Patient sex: M
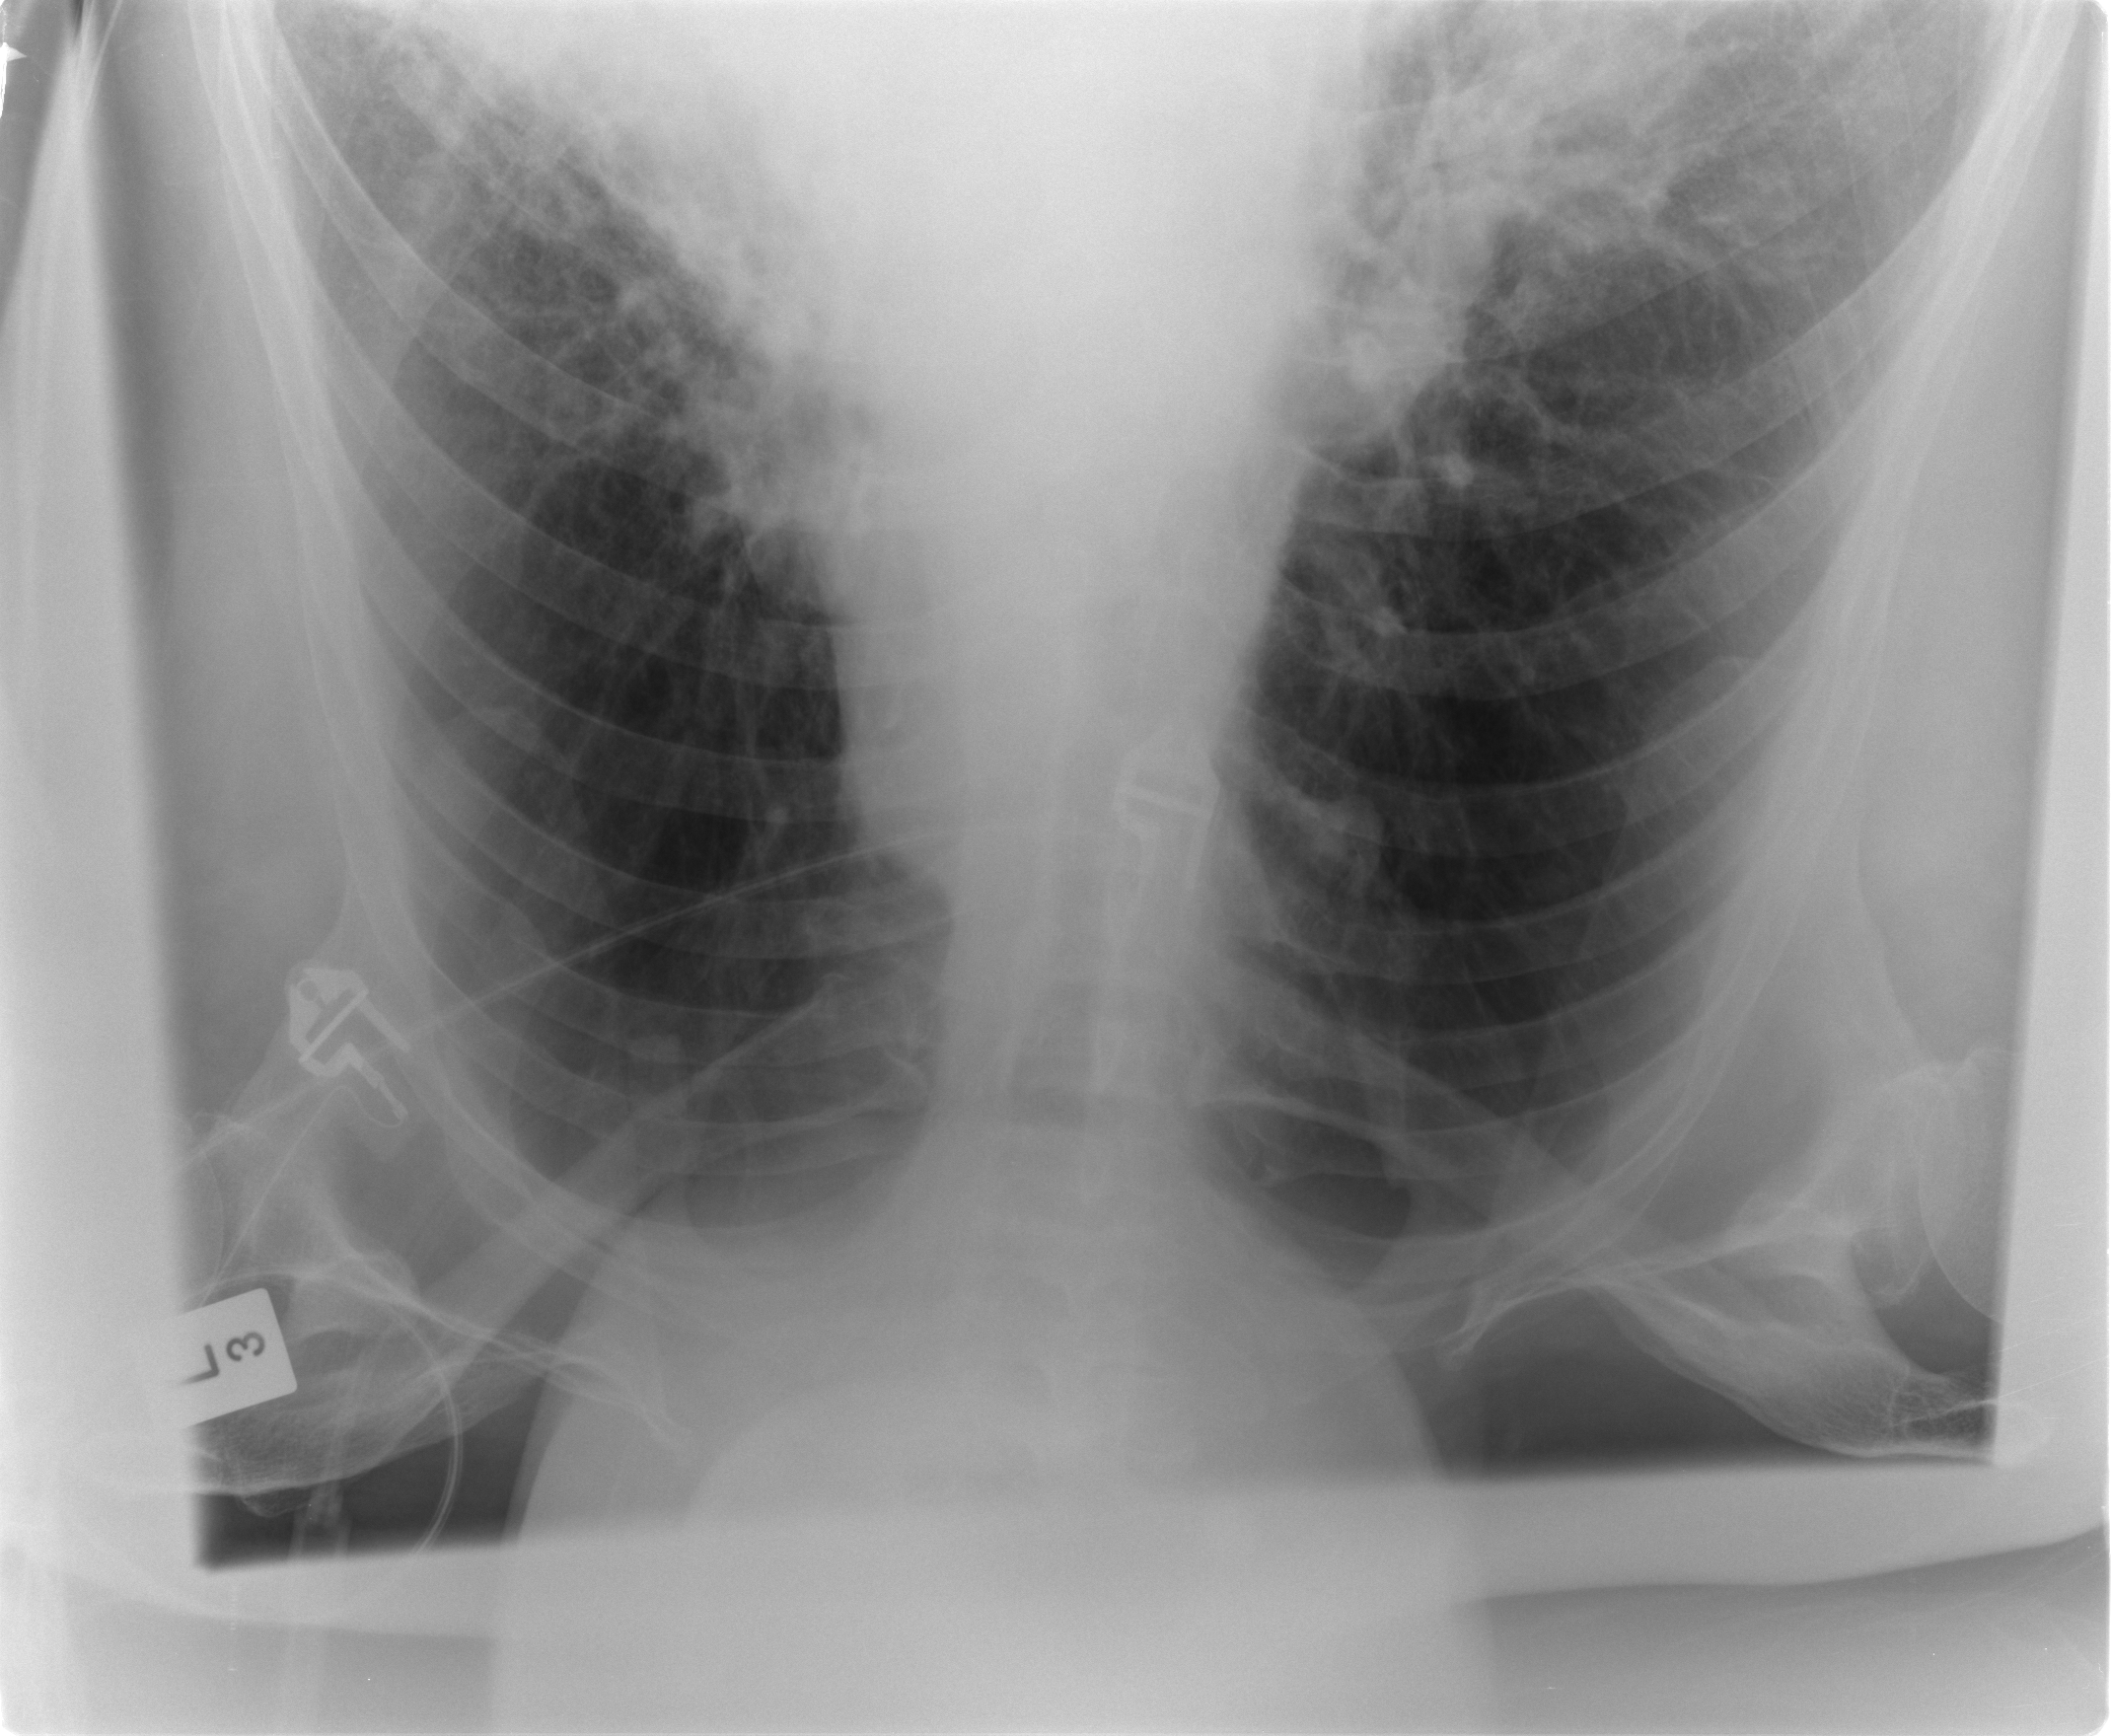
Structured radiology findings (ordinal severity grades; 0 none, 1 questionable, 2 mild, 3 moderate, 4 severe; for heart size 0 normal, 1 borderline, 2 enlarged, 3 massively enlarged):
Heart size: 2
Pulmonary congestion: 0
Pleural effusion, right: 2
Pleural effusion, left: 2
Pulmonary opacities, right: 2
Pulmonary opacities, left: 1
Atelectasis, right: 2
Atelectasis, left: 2